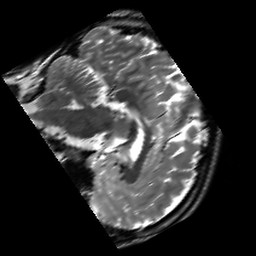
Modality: T2w
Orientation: sagittal
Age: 18
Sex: male
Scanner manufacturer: siemens
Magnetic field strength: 3 T
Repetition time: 7 s
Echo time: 0.09 s